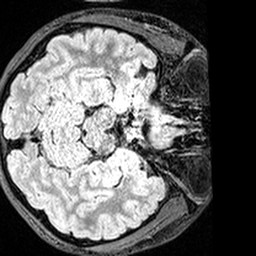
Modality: FLAIR
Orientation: axial
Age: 21
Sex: female
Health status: healthy
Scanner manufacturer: siemens
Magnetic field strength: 3 T
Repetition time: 5 s
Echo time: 0.388 s